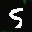
Label: 5